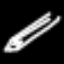
Label: pencil